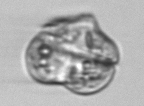
Label: Karenia